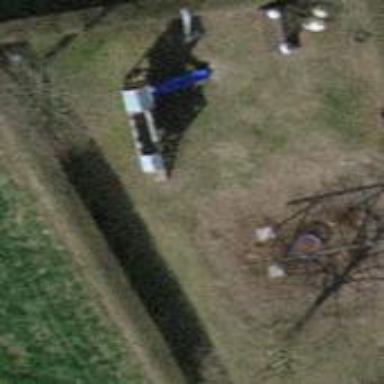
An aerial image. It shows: Shed building.